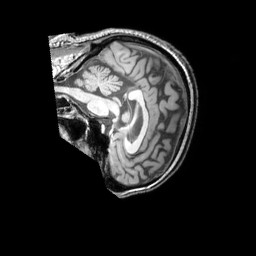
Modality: T1w
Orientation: sagittal
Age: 49
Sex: male
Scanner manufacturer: philips
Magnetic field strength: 3 T
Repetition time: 0.009845 s
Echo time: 0.004596 s